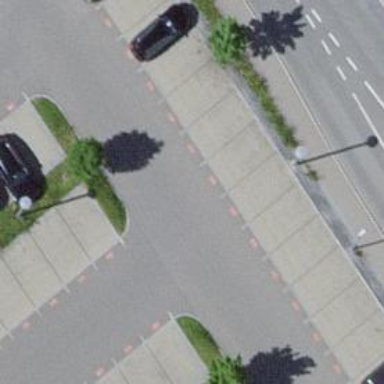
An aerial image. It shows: Asphalt parking aisle off service road.